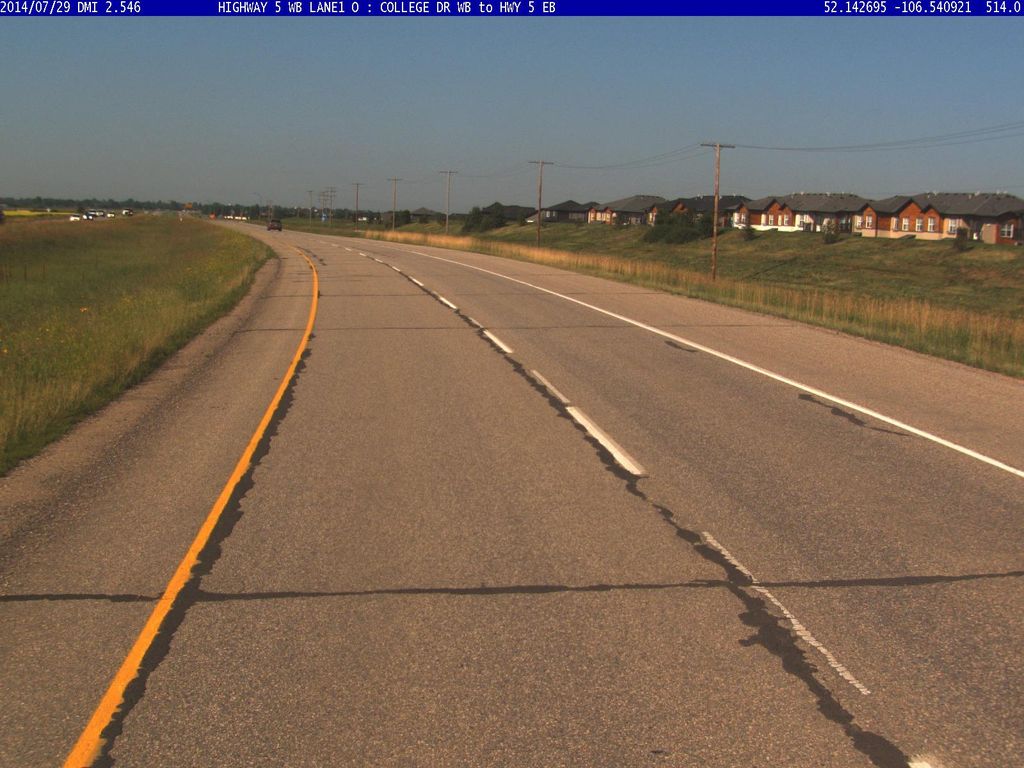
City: saskatoon